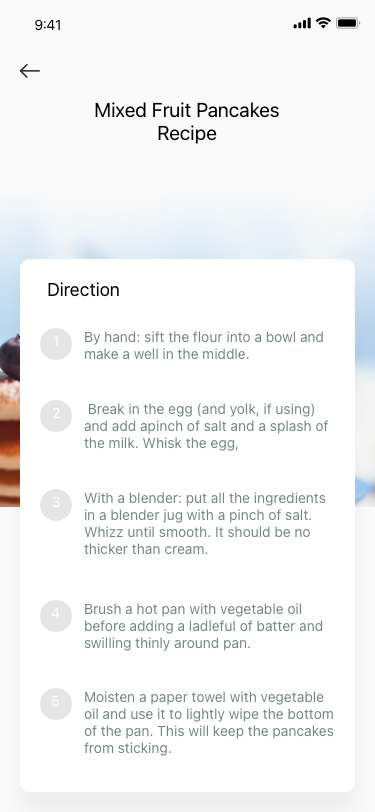
Text in this UI design:
5
Moisten a paper towel with vegetable oil and use it to lightly wipe the bottom of the pan. This will keep the pancakes from sticking.
4
Brush a hot pan with vegetable oil before adding a ladleful of batter and swilling thinly around pan.
3
With a blender: put all the ingredients in a blender jug with a pinch of salt. Whizz until smooth. It should be no thicker than cream.
2
 Break in the egg (and yolk, if using) and add apinch of salt and a splash of the milk. Whisk the egg,
1
By hand: sift the flour into a bowl and make a well in the middle.
Direction
Mixed Fruit Pancakes
Recipe